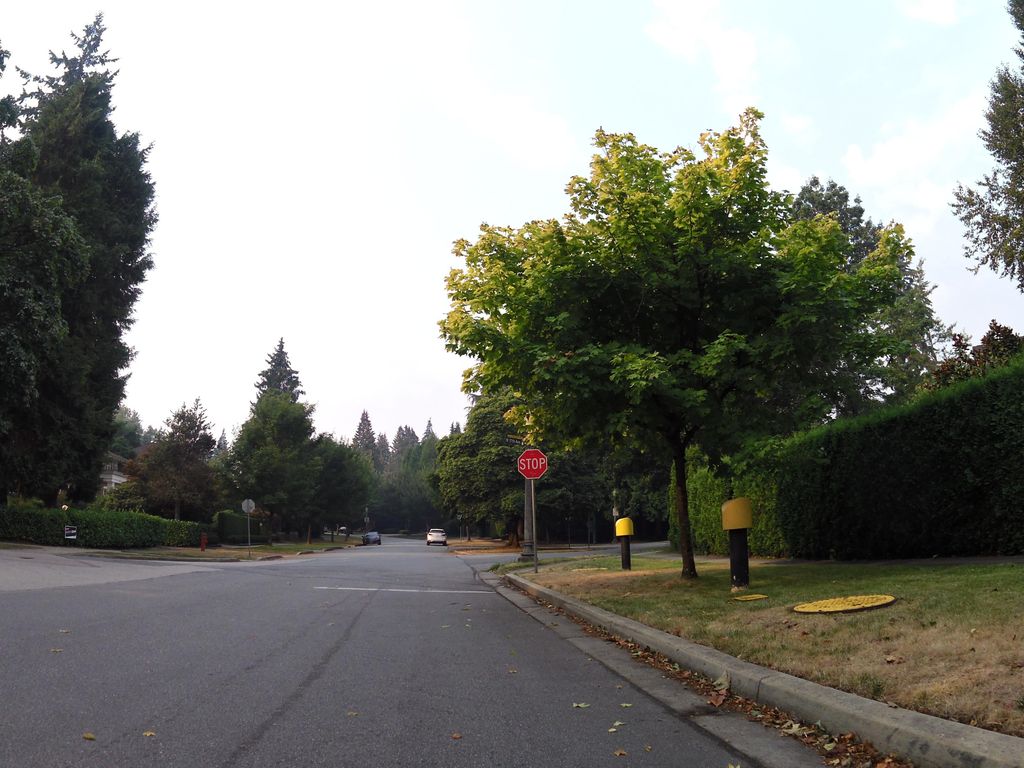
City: vancouver